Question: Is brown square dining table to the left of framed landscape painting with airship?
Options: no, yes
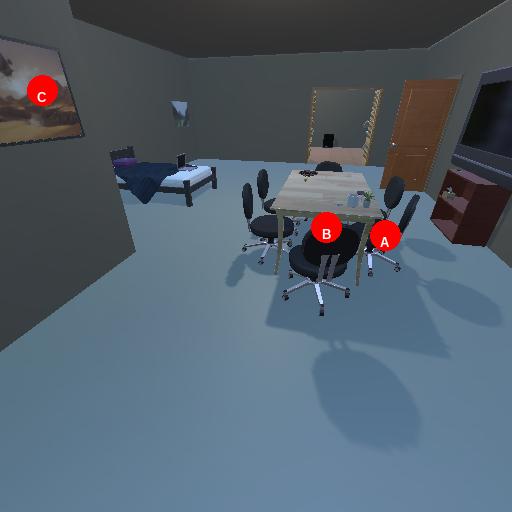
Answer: no